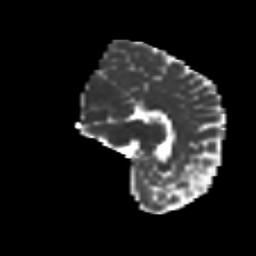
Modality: MD
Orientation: sagittal
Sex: female
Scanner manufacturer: siemens
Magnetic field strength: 3 T
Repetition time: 5 s
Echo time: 0.071 s